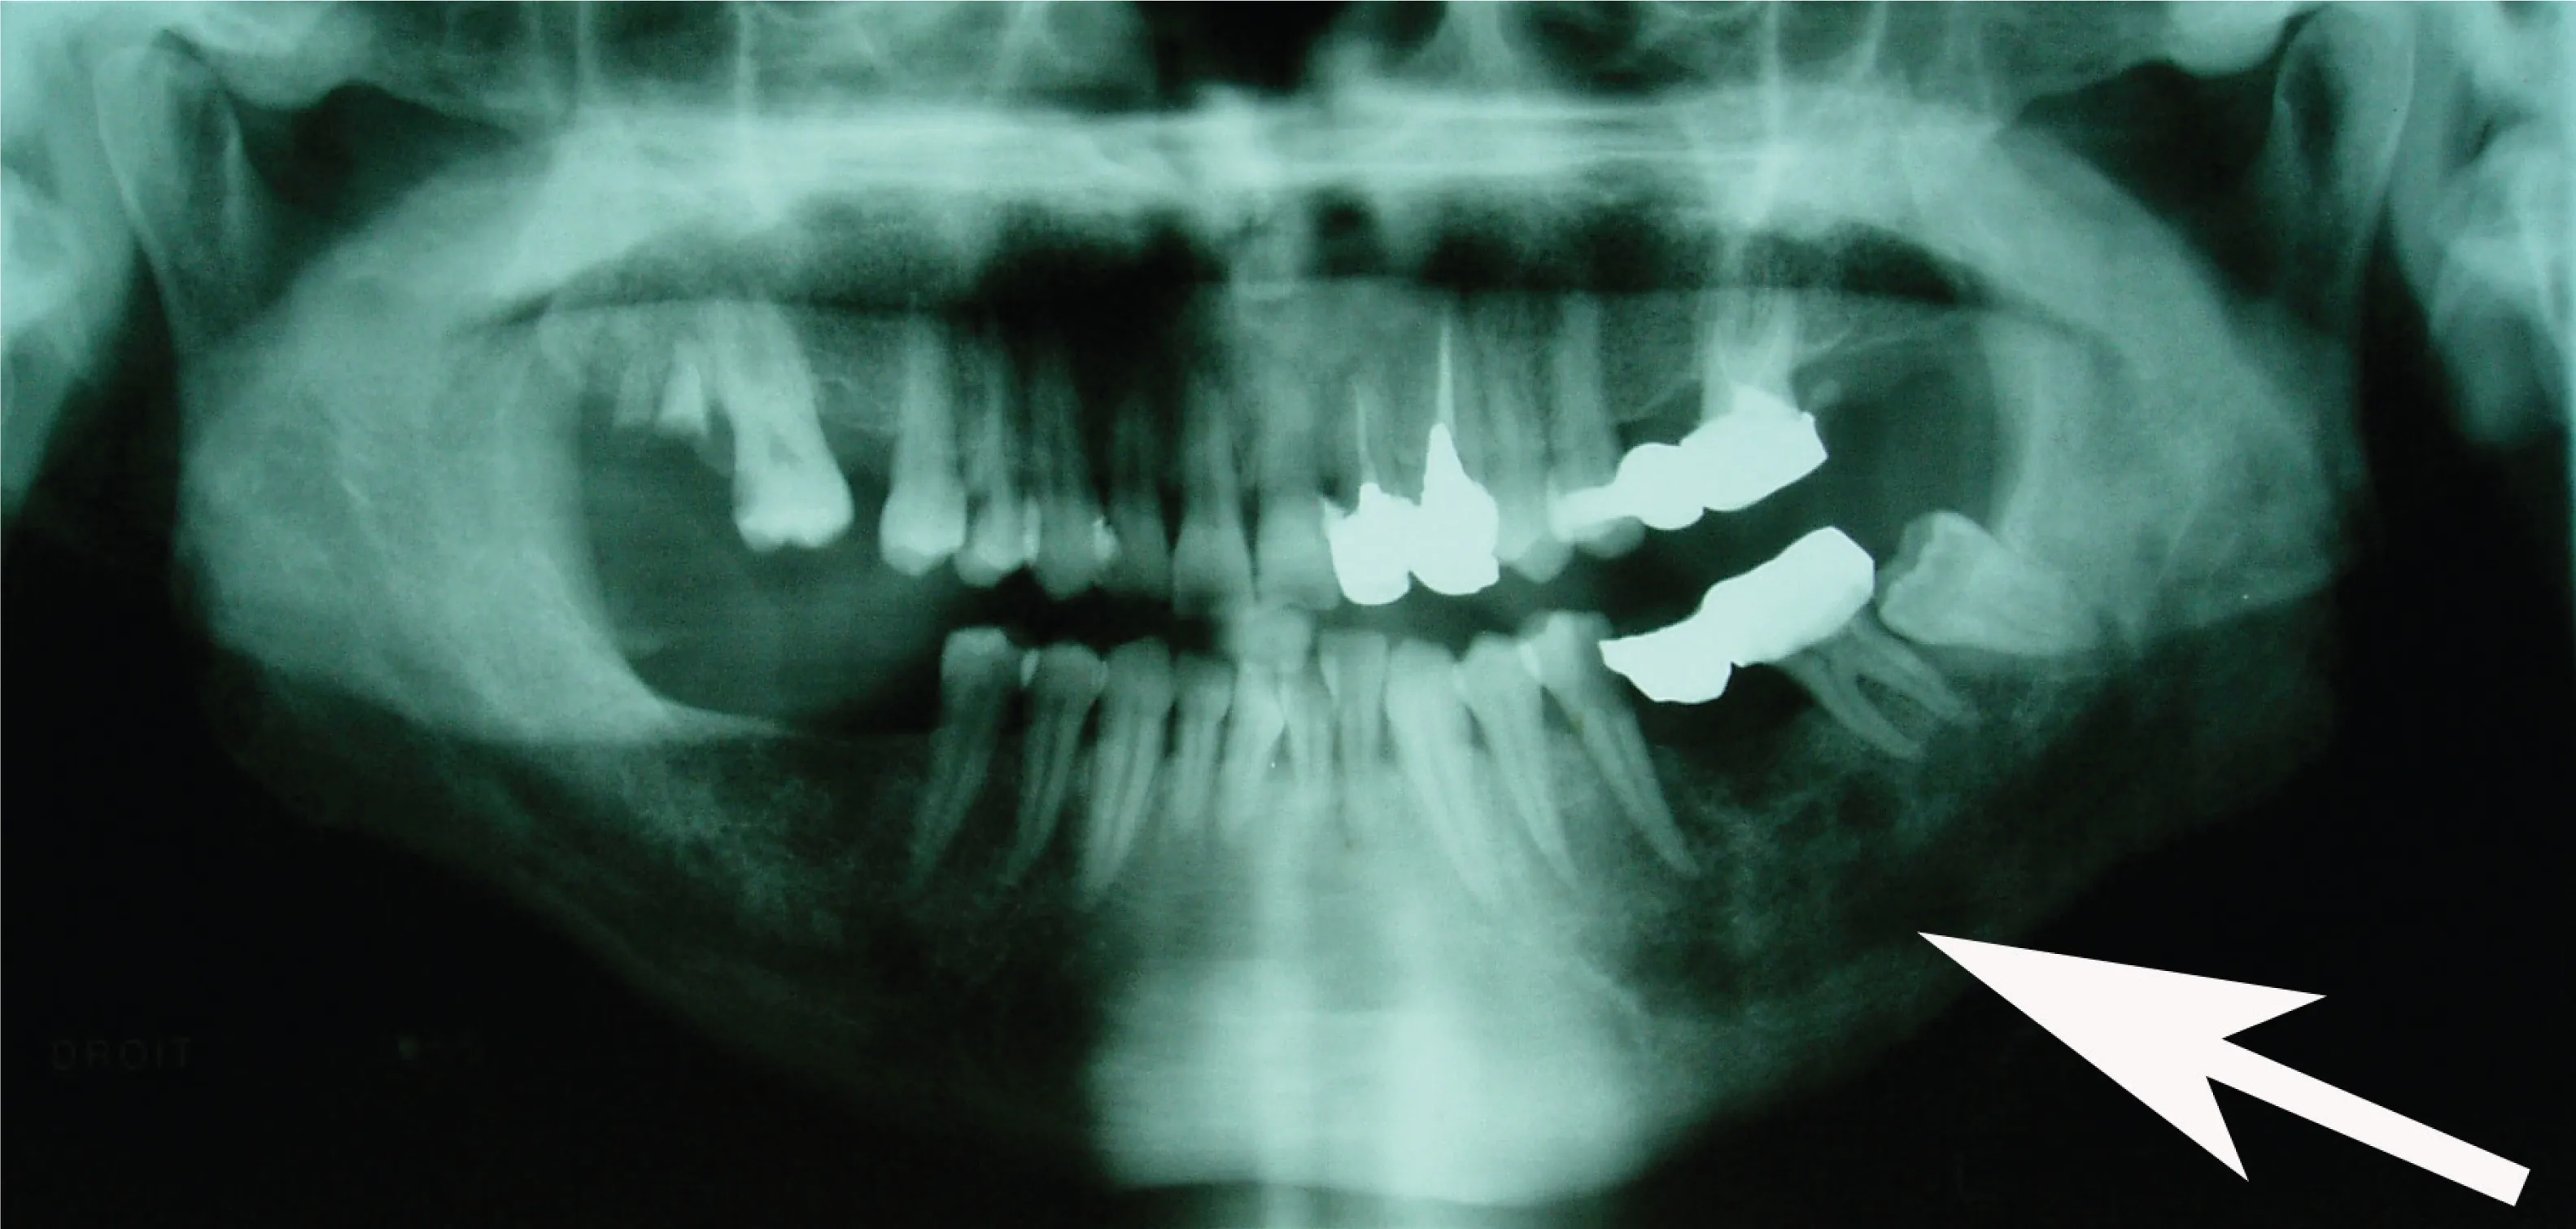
Panoramic radiograph showing a diffuse radiolucent lesion in lower left molar region.
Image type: radiology (x_ray)